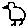
Label: bird